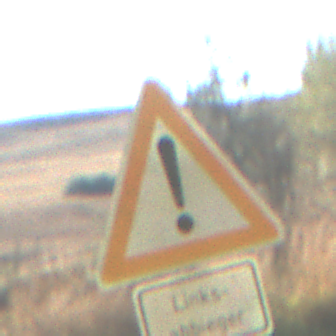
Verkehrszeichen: Gefahrenstelle
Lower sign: HinweiseAufGefahrenDurchVerbaleAngabe9
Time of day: MorningAfternoon
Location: Outdoor (Nature)
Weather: PartlyCloudy
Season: NotSpecified
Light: Natural